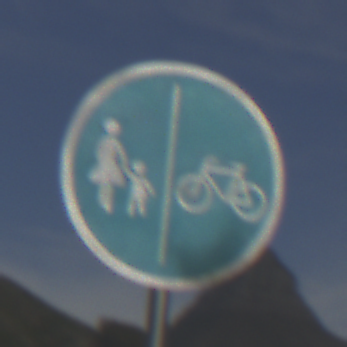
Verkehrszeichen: GetrennterRadUndGehwegRadwegRechts
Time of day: MorningAfternoon
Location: Outdoor (Suburban)
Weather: PartlyCloudy
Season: NotSpecified
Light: Natural